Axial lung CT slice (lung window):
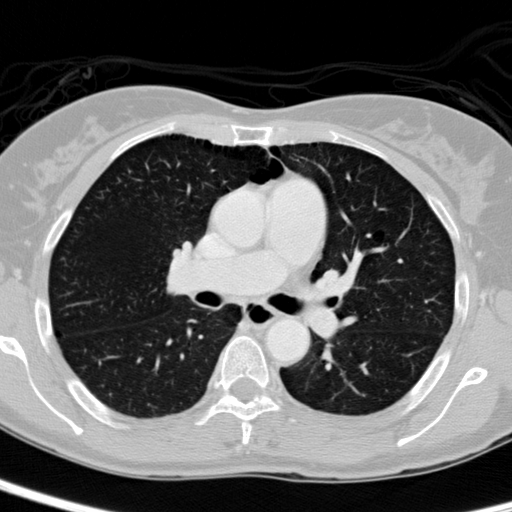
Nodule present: no